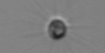
Label: Calciopappus